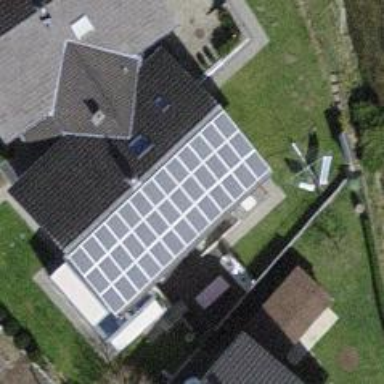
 consisting of solar photovoltaic panels."